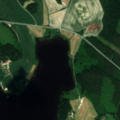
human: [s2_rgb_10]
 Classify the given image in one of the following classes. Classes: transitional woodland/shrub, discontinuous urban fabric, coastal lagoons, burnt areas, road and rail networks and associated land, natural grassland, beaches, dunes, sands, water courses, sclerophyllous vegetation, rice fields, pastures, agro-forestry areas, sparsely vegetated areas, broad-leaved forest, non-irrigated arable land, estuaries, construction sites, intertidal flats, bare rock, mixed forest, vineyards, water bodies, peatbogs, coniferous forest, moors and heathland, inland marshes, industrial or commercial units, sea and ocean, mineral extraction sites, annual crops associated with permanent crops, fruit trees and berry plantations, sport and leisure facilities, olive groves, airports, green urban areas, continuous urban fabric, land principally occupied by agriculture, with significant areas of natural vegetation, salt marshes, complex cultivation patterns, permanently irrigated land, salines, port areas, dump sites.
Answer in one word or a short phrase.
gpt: non-irrigated arable land, land principally occupied by agriculture, with significant areas of natural vegetation, mixed forest, water bodies